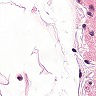
Metastatic tissue present: no